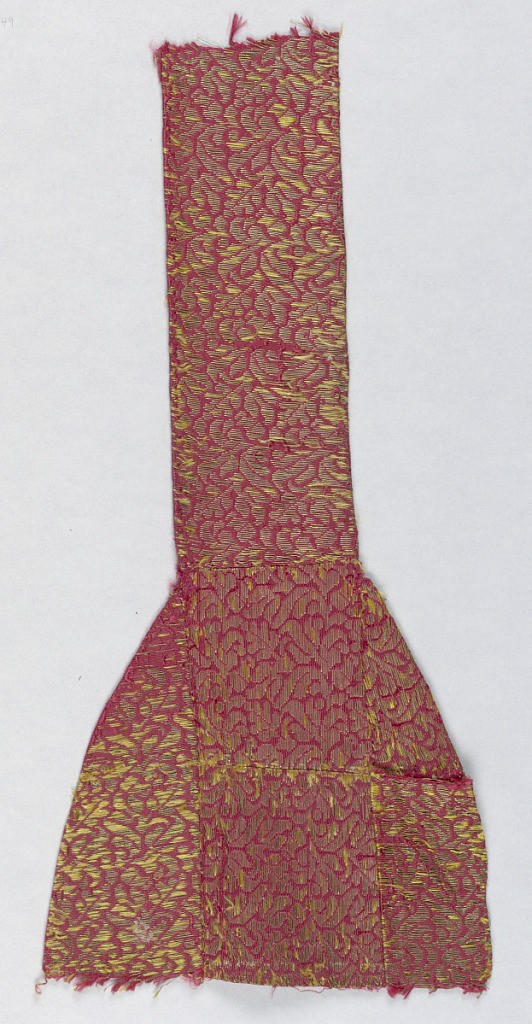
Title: Maniple fragment
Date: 17th century
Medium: sillk, metallic Technique: woven
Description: Pieced from small scraps of fabric variously aligned. Metal on red background.